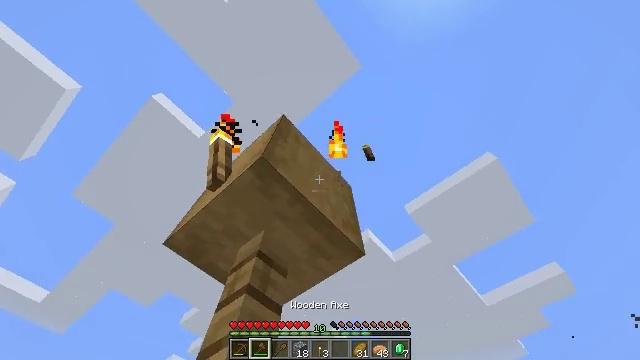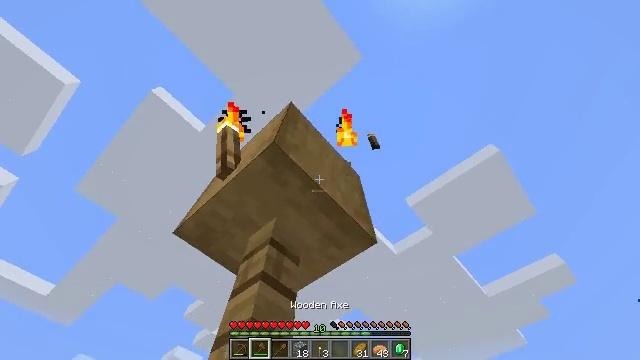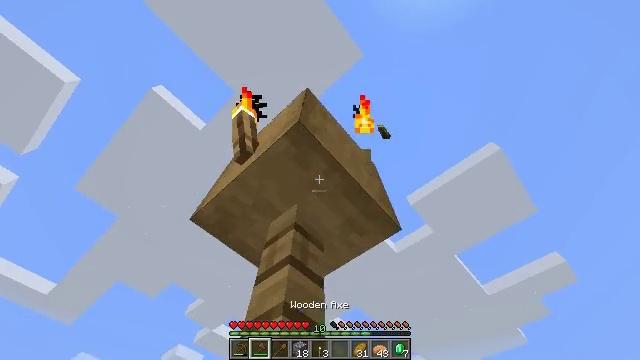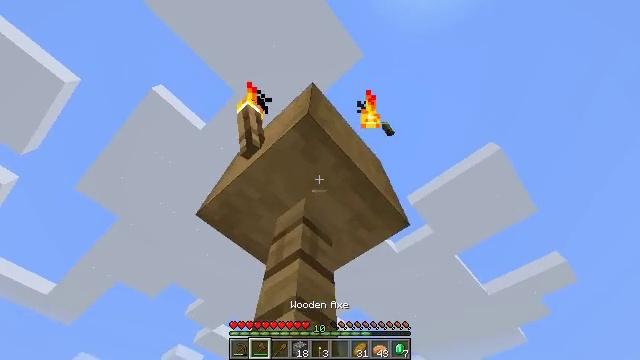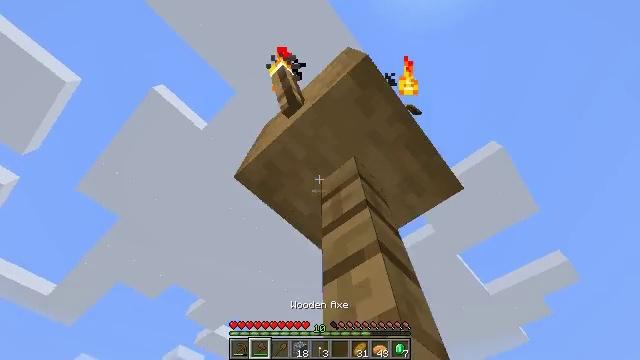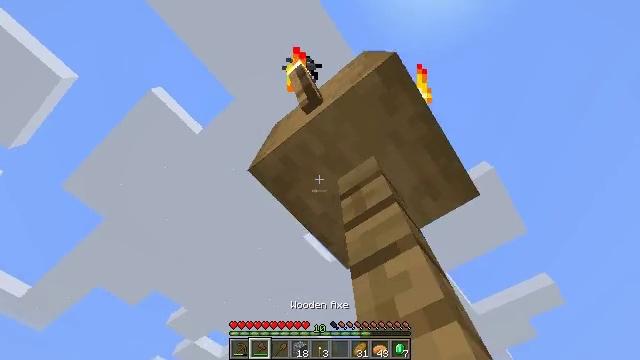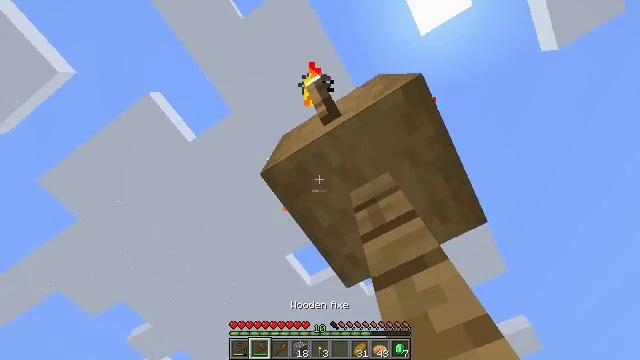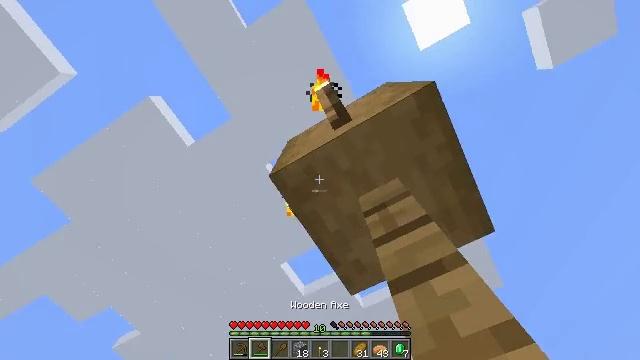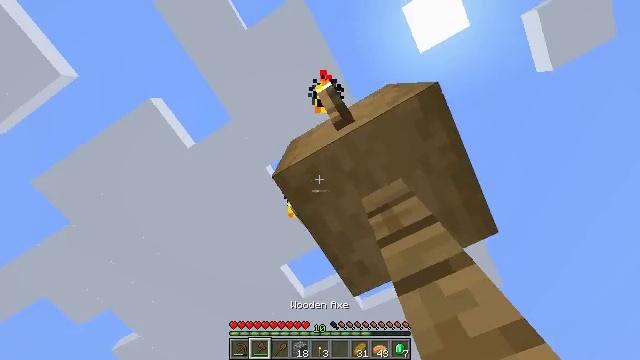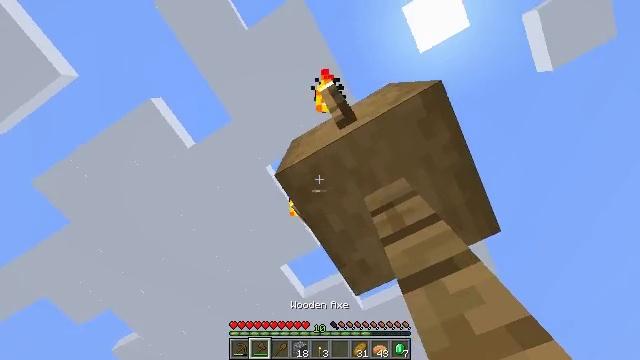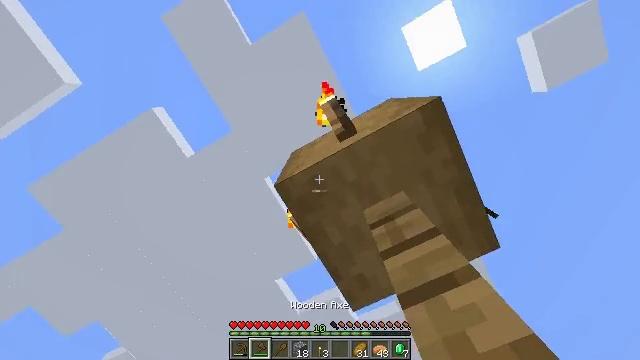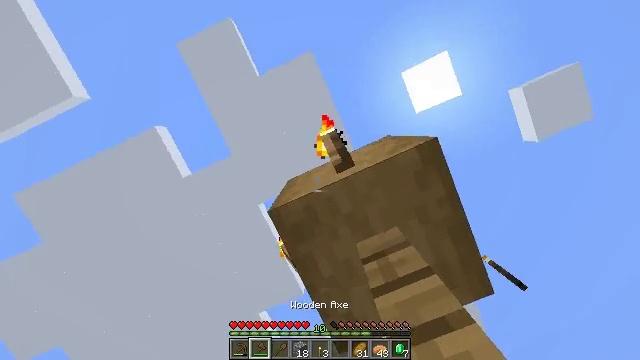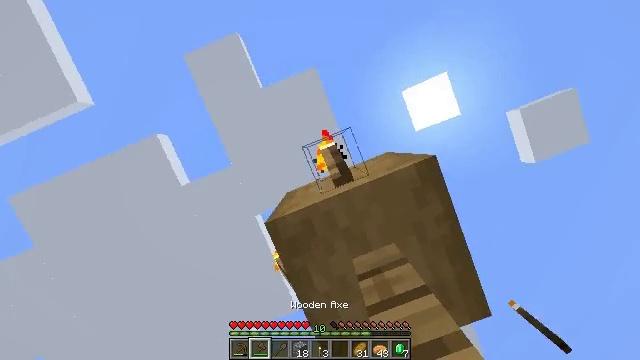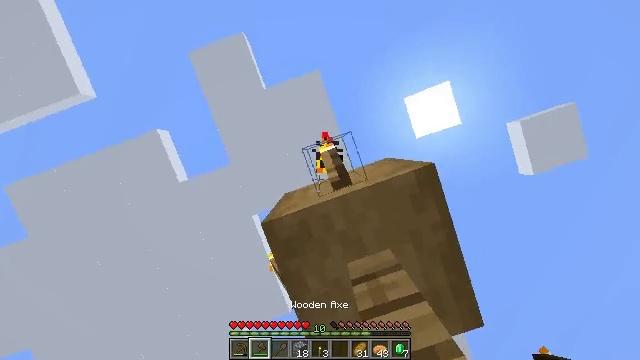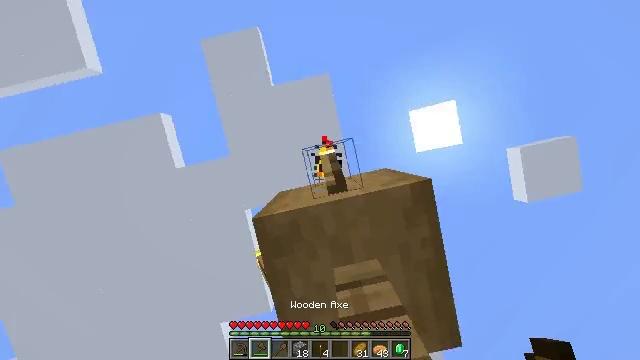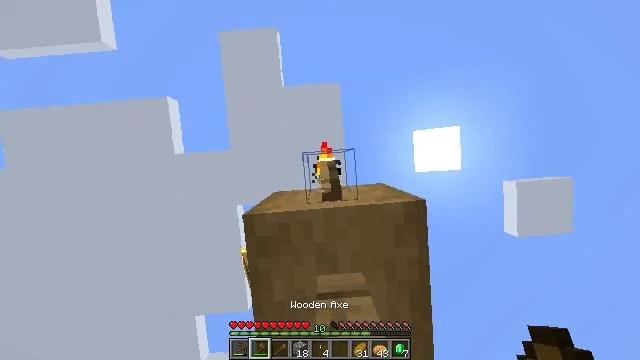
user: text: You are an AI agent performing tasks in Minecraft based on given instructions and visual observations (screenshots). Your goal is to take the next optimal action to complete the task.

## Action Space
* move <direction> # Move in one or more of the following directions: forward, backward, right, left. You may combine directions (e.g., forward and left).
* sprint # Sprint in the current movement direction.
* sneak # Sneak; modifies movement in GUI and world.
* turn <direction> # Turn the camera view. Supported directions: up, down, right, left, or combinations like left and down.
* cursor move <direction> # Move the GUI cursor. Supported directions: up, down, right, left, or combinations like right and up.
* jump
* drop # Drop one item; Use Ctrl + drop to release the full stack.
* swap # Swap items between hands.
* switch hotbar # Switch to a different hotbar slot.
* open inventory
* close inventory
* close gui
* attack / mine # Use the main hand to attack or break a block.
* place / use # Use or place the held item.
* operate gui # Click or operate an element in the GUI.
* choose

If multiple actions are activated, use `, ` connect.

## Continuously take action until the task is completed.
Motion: motion action
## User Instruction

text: Take down the wall torch for reuse.
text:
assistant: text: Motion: move forward and move left, turn down
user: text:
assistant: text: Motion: move forward and move left
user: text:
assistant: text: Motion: move forward and move left
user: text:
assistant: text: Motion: move forward and move left
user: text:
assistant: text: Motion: move left, turn right and up
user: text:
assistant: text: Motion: turn right and up
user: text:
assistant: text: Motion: turn right and up
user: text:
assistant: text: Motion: no_op
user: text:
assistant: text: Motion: no_op
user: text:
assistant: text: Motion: turn right and up
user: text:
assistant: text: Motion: turn right and up
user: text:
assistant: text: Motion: turn right and up
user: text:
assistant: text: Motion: turn right
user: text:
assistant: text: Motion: turn right
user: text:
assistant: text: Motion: turn right and up
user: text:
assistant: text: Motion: turn right and up
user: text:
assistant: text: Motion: no_op
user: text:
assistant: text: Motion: no_op
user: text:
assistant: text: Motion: no_op
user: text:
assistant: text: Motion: no_op
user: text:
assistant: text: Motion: no_op
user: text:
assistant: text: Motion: attack / mine
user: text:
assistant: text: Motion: move left, attack / mine
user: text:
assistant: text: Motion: move left
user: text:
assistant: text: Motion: move left
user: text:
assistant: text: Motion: move left
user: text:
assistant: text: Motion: no_op